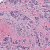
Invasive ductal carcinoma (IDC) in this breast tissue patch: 1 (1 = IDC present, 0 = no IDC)